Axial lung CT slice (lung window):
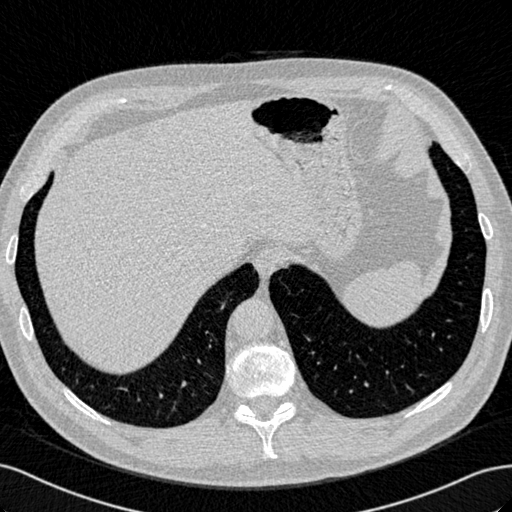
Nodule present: no